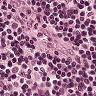
Metastatic tissue present: no